Question: What is the color of the ball at (2, 2, 2)? The answer is the name of the color, with the first letter capitalized. You can choose an answer from Red, Green, Orange, Cyan, Purple, Blue and Yellow.
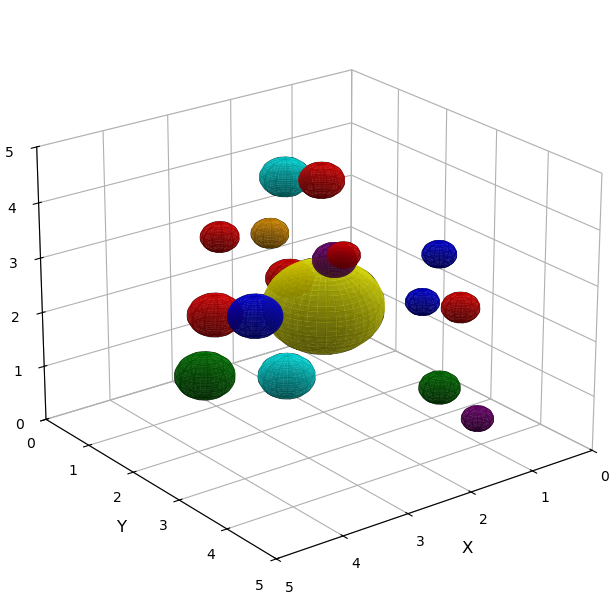
Answer: Yellow